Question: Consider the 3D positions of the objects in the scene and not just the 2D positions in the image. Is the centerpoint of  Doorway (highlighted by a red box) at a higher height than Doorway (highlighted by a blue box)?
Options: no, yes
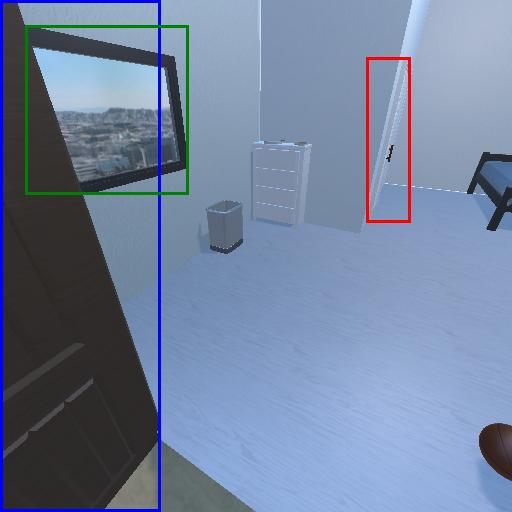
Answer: no